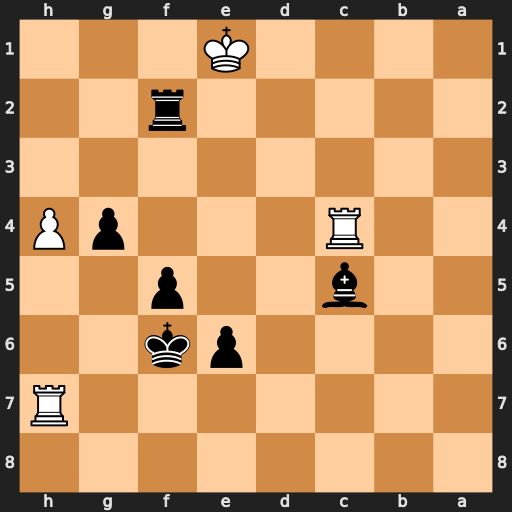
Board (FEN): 8/7R/4pk2/2b2p2/2R3pP/8/5r2/4K3
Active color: b
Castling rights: -
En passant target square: -
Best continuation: Be3 Rh6+ Ke5